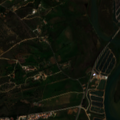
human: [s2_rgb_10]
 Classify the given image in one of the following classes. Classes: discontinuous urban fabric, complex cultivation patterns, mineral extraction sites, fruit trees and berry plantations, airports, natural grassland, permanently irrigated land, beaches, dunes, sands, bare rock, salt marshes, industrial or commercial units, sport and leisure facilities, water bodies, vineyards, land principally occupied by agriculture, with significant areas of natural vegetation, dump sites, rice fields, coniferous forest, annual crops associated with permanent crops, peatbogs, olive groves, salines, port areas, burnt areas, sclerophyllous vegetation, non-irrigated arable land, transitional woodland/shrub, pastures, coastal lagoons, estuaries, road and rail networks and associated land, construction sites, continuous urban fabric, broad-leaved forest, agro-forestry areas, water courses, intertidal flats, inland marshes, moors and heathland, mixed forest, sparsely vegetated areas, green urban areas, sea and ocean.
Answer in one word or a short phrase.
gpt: non-irrigated arable land, annual crops associated with permanent crops, land principally occupied by agriculture, with significant areas of natural vegetation, sclerophyllous vegetation, salt marshes, salines, coastal lagoons